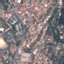
Land use / land cover: Residential